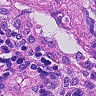
Metastatic tissue present: no